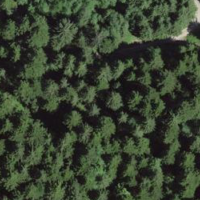
EUNIS habitat code: 43
Species observed at this site:
Lamium galeobdolon